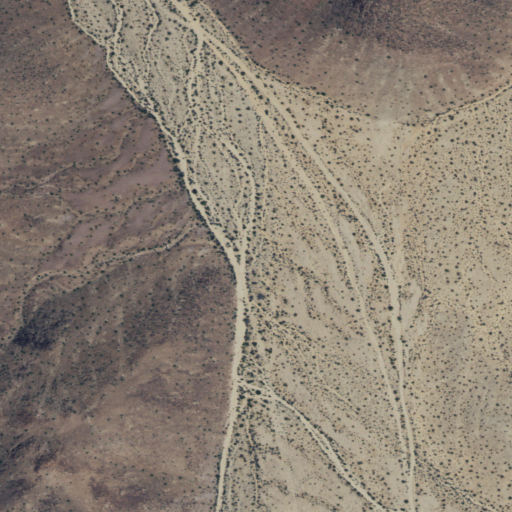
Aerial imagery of gap in California named Skeleton Pass containing shrub, grassland, and barren land